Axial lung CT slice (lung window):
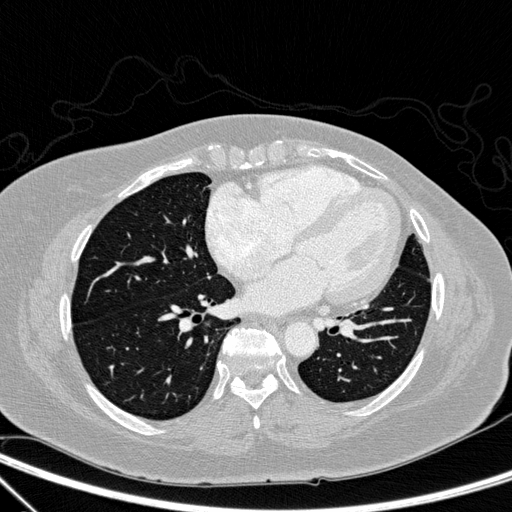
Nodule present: no